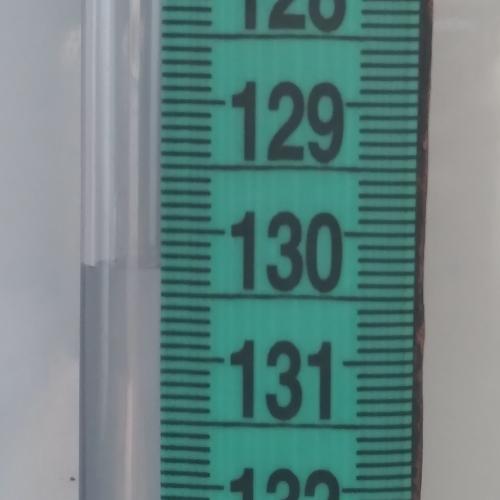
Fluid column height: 130.3 cm